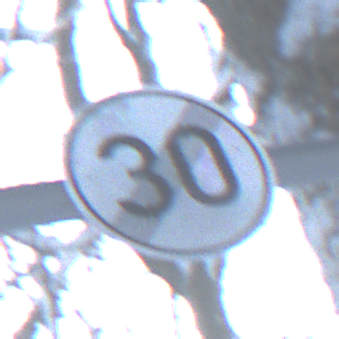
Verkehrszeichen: EndeGeschwindigkeit30
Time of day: MorningAfternoon
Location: Outdoor (Nature)
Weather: Clear
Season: Winter
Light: Natural